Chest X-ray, PA view. Patient: 20 years old, sex M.
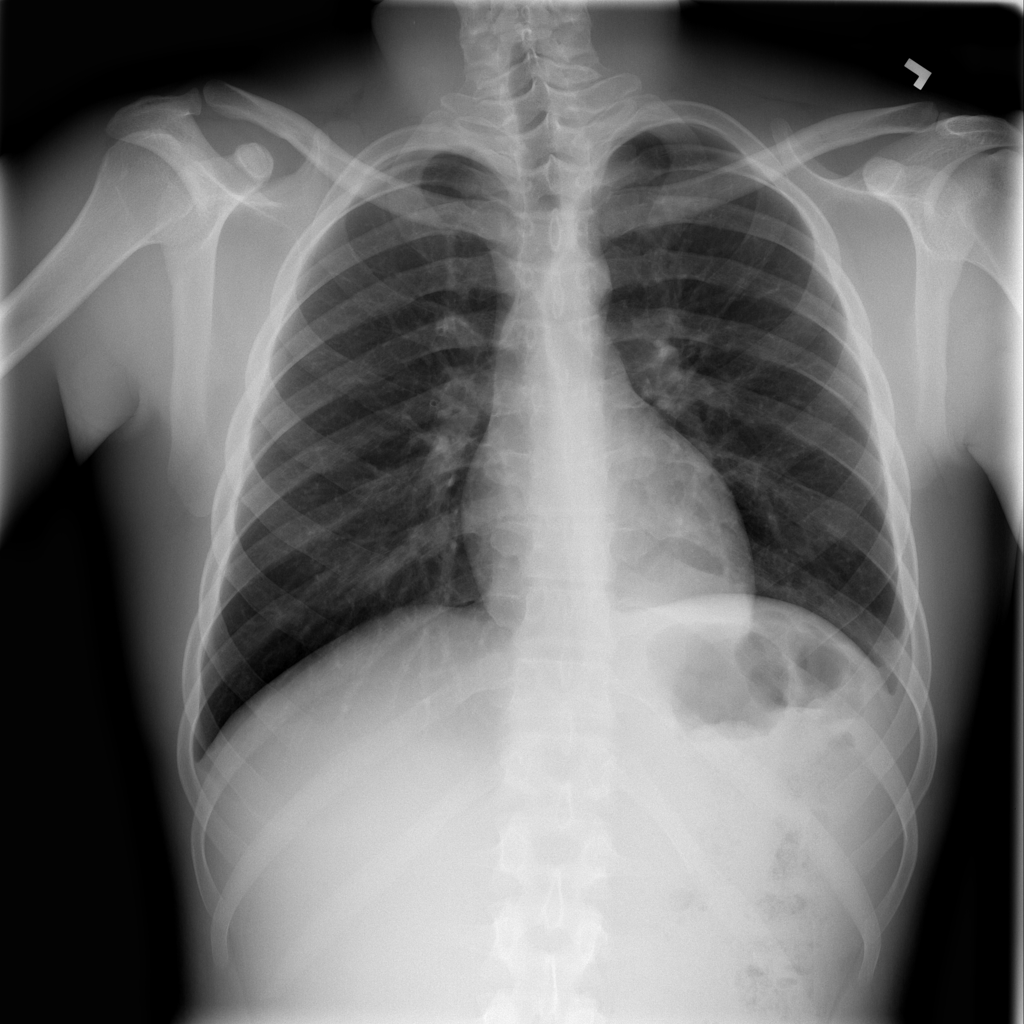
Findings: Effusion, Infiltration